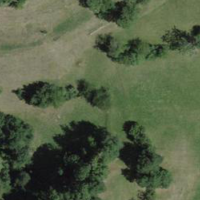
EUNIS habitat code: 52
Species observed at this site:
Libelloides coccajus
Neotinea ustulata
Anacamptis pyramidalis
Libellula quadrimaculata
Melanargia galathea